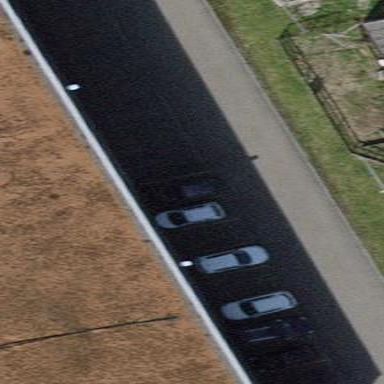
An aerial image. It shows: Street side parking area.